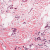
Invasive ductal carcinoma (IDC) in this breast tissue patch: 1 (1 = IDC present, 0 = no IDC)